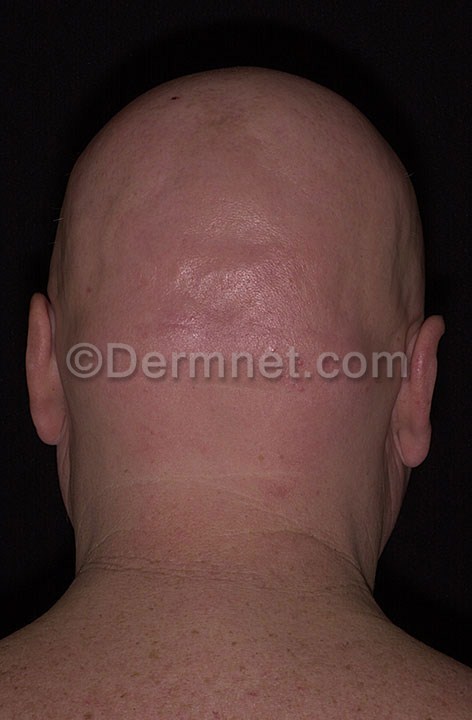
Disease: Nail Fungus and other Nail Disease